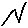
Label: zigzag